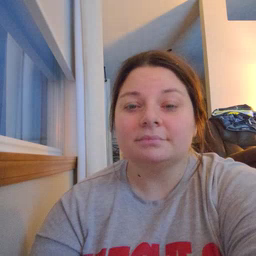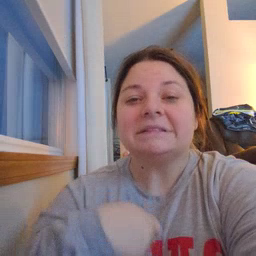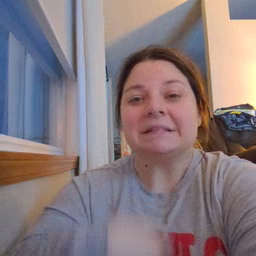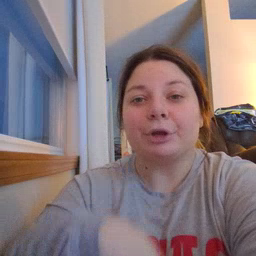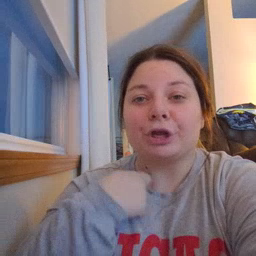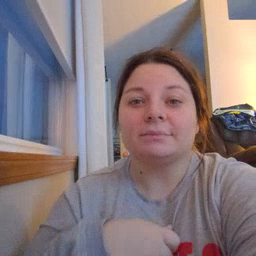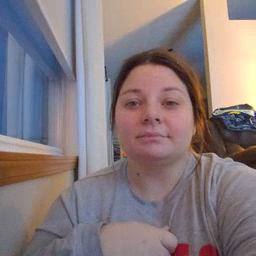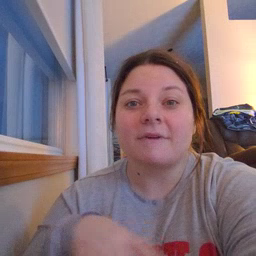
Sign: zipper